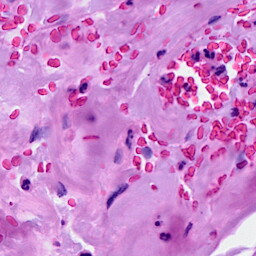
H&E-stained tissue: Breast